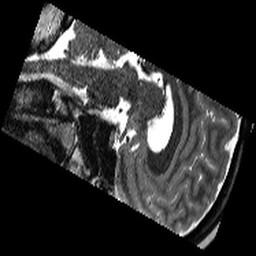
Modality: T2w
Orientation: sagittal